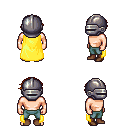
a pixel art fantasy rpg character, male body template, human, light skin, yellow cape, teal pants, brunette short bangs hairstyle, metal helm, brown shoes, four views (front, back, left, right), 2x2 character sprite sheet, small pixel art, hard edges, no anti-aliasing